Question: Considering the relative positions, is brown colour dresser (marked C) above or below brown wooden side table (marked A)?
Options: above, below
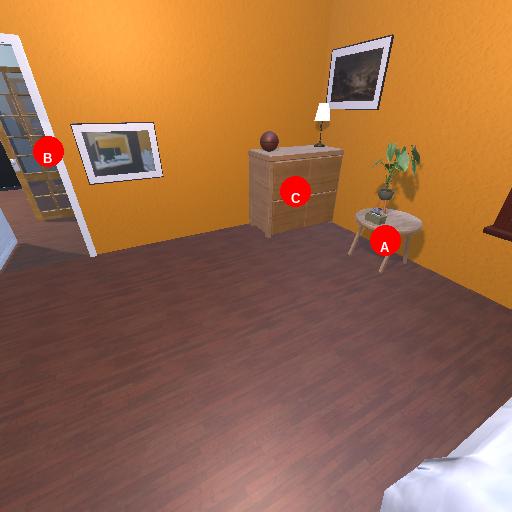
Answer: above